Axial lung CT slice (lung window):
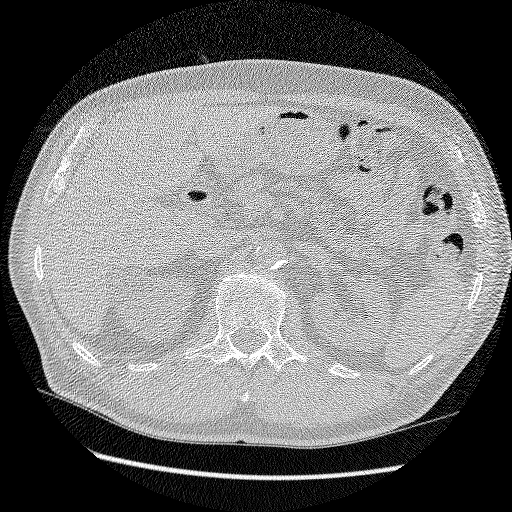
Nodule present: no